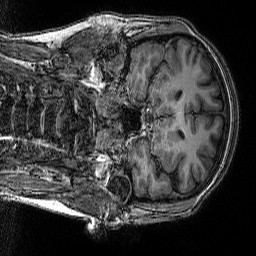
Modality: T1w
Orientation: coronal
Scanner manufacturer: siemens
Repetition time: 2.25 s
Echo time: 0.00418 s